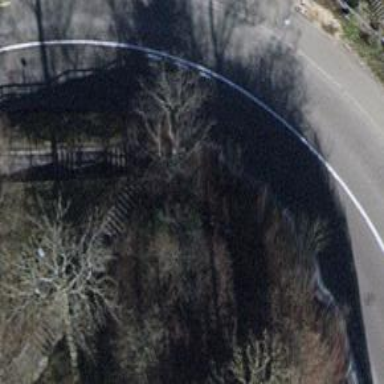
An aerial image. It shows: Set of steps on the road.